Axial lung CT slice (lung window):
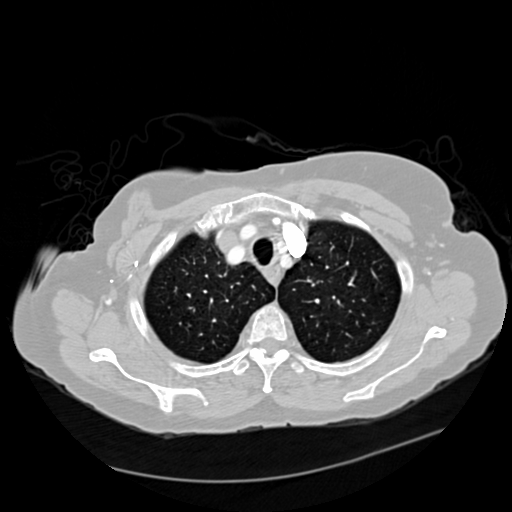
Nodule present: no